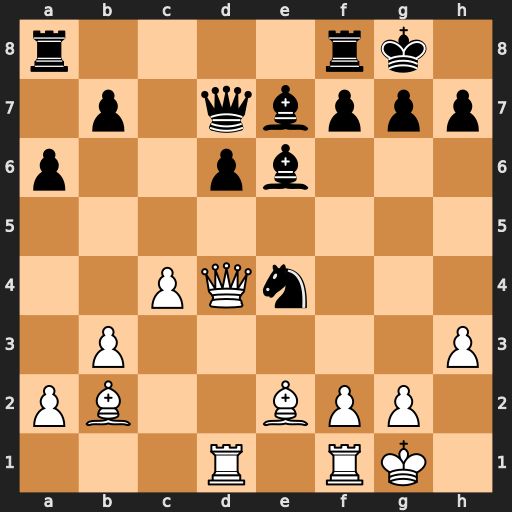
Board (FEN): r4rk1/1p1qbppp/p2pb3/8/2PQn3/1P5P/PB2BPP1/3R1RK1
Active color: w
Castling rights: -
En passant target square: -
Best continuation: Qxg7#